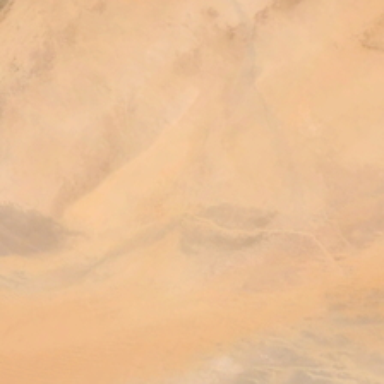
It is a piece of yellow desert .